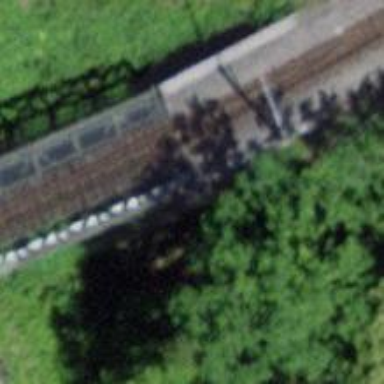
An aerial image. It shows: Narrow-gauge railway bridge with electrified contact lines and one track.